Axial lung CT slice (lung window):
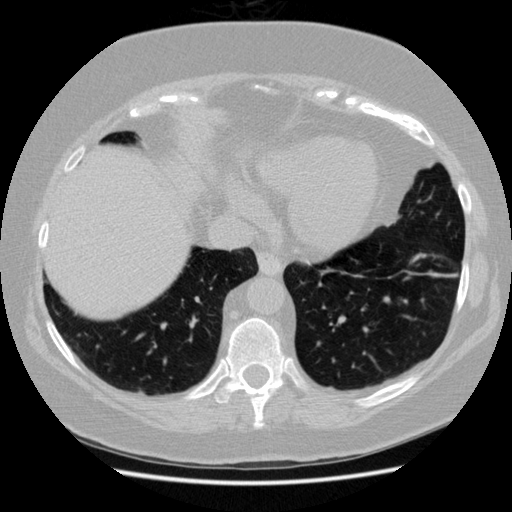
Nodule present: no